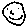
Label: smiley face